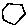
Label: hexagon